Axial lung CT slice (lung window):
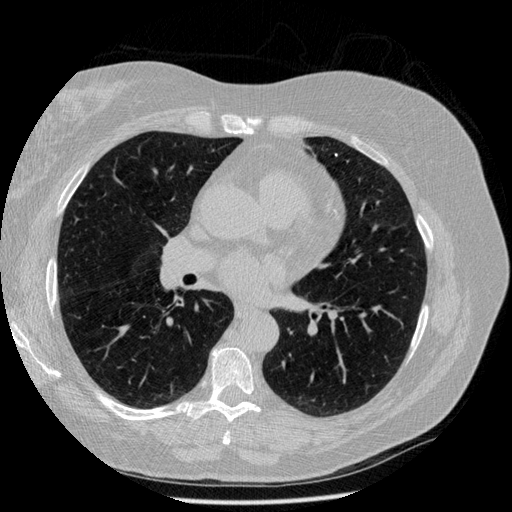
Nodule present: no